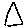
Label: triangle